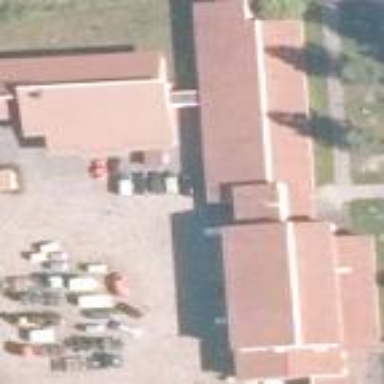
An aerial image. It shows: Public building.